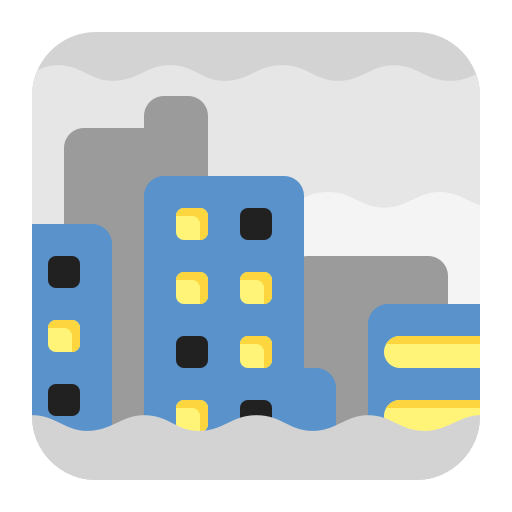
foggy flat